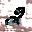
Label: 2